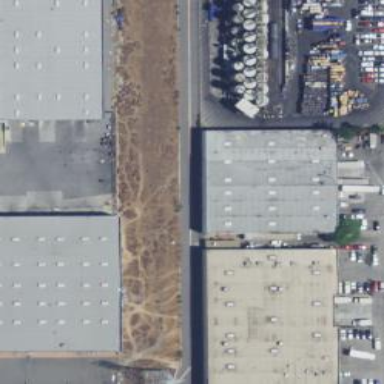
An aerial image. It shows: Warehouse.